一年级 · 组合几何学
在能拼成正方形的那组图形下面画 “ل”。(6 分)

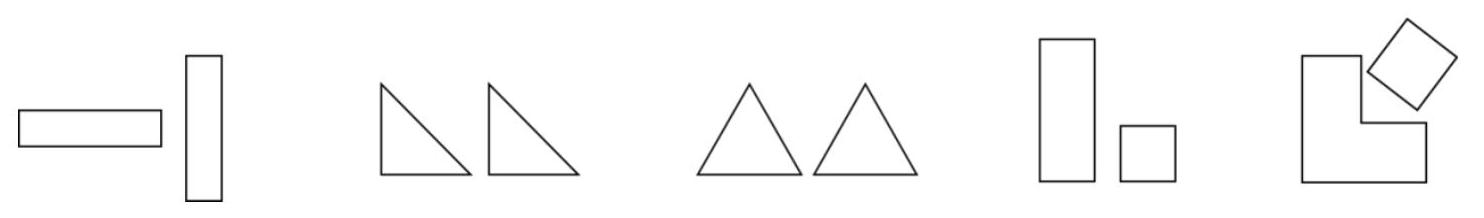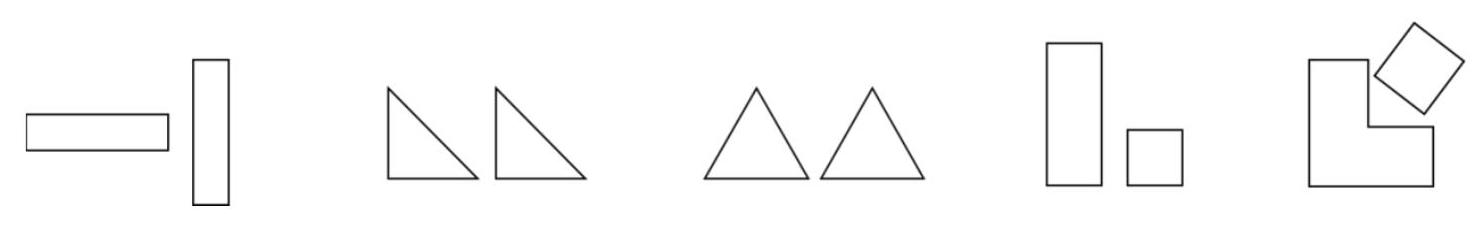
答案:
解析: